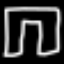
Label: pants